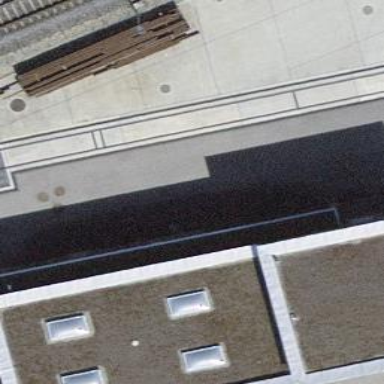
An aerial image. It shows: Transportation building.